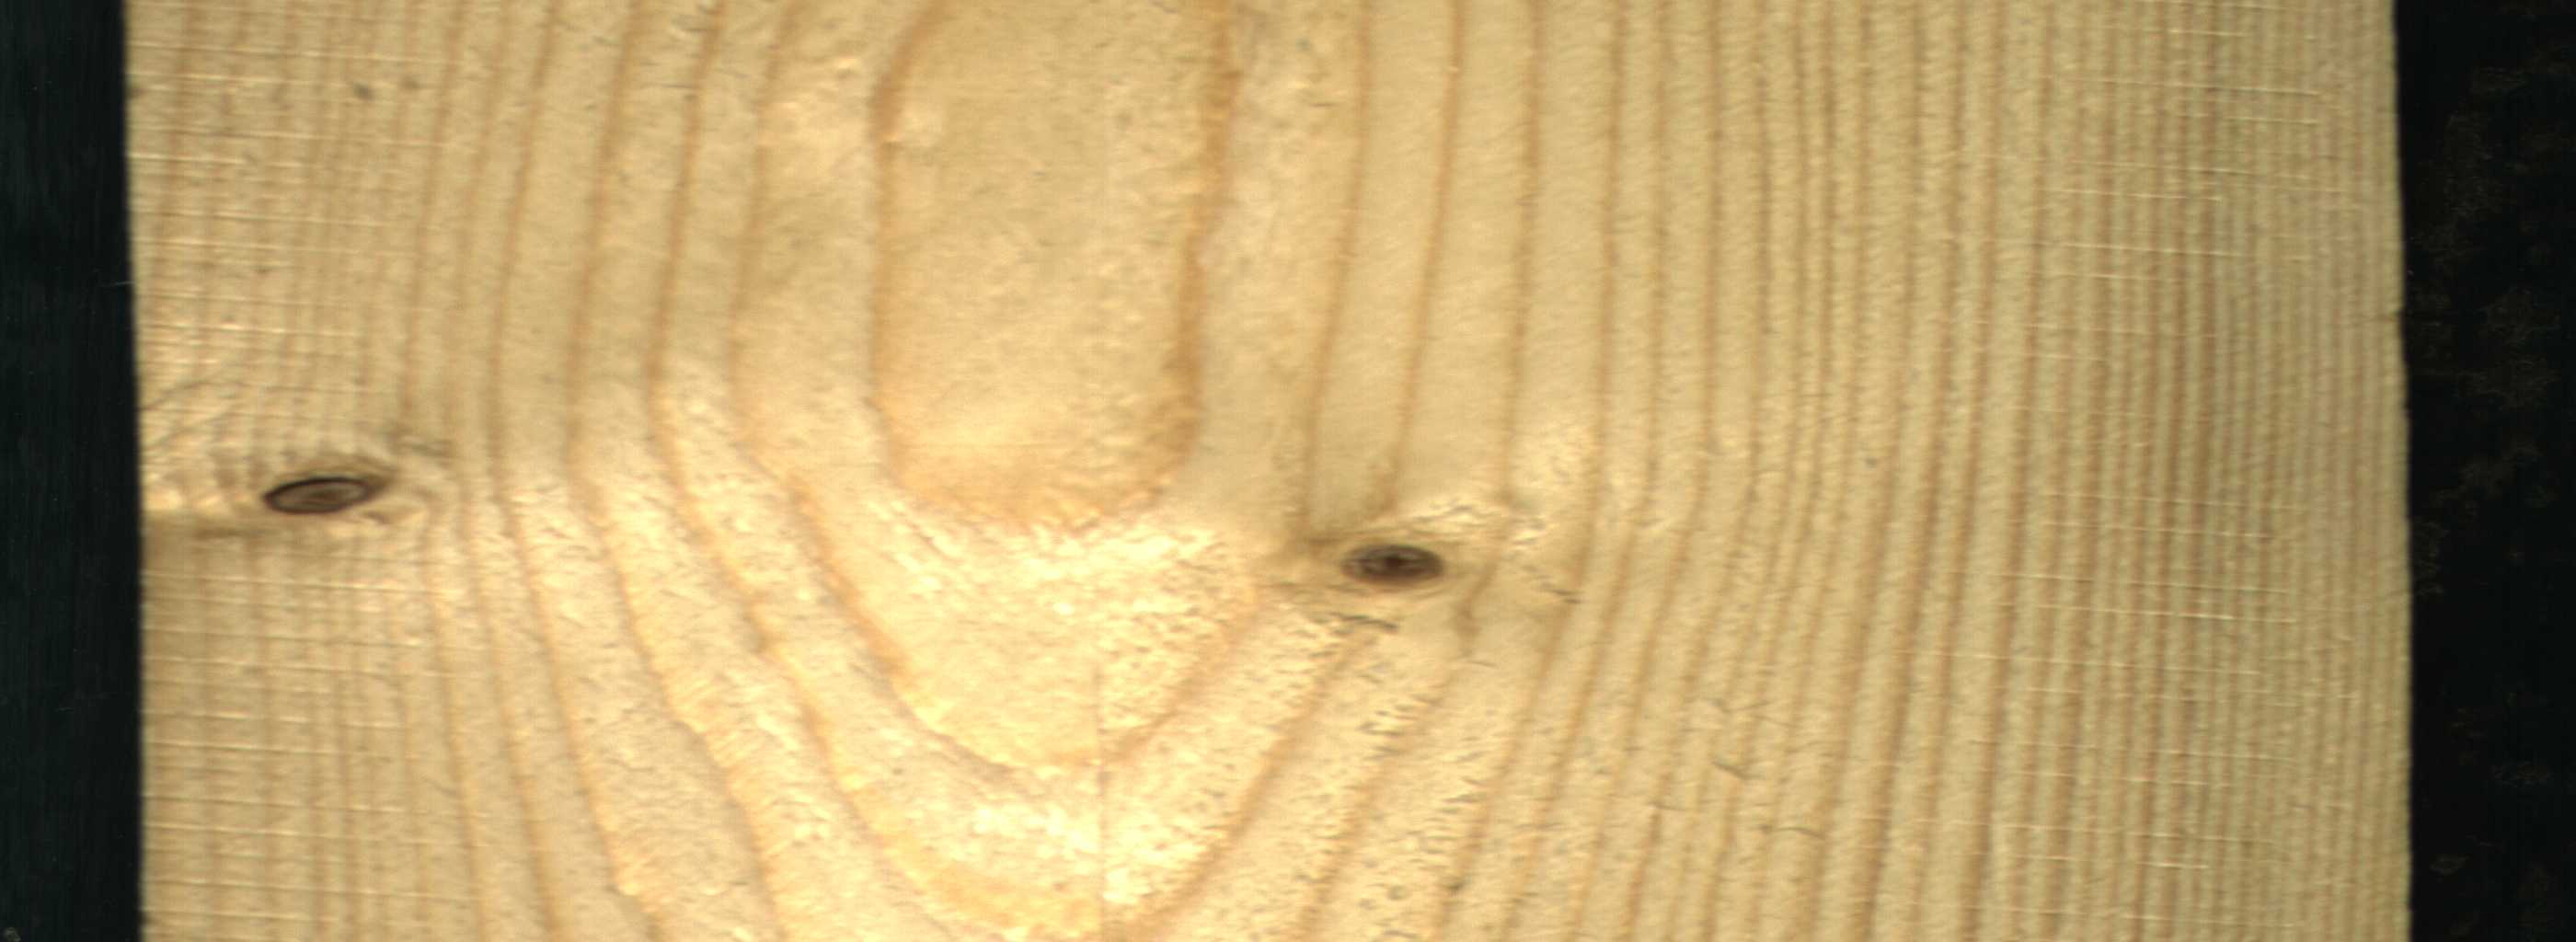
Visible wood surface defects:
Dead_Knot
Live_Knot